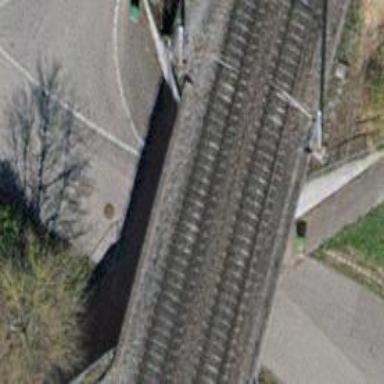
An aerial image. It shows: Railway bridge with electrified contact lines.